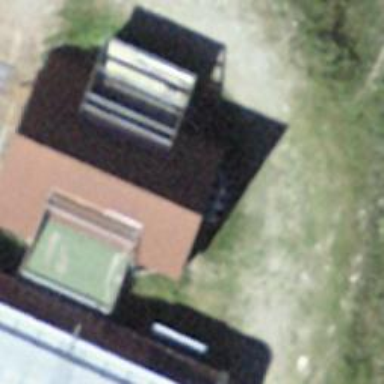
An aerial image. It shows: Aerialway station.